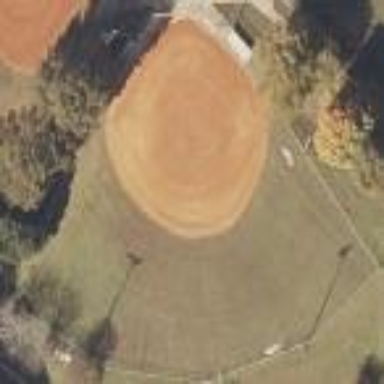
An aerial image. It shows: Baseball pitch for leisure land.